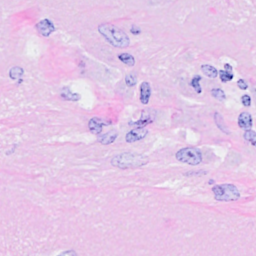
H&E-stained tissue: Breast